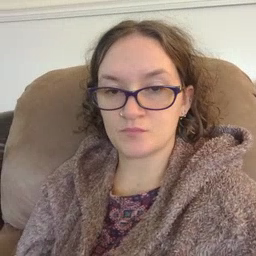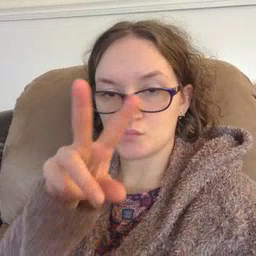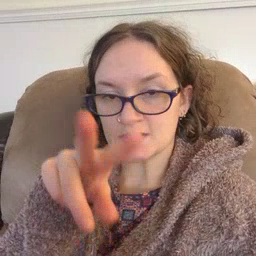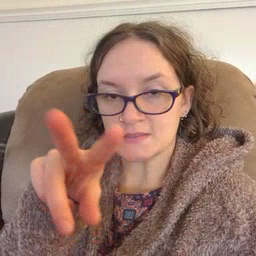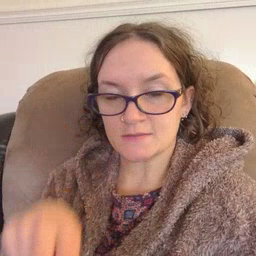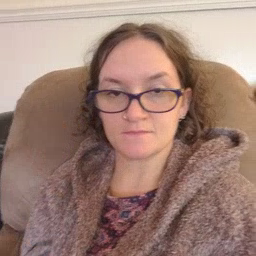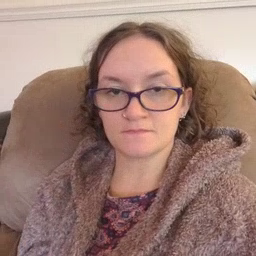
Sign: read